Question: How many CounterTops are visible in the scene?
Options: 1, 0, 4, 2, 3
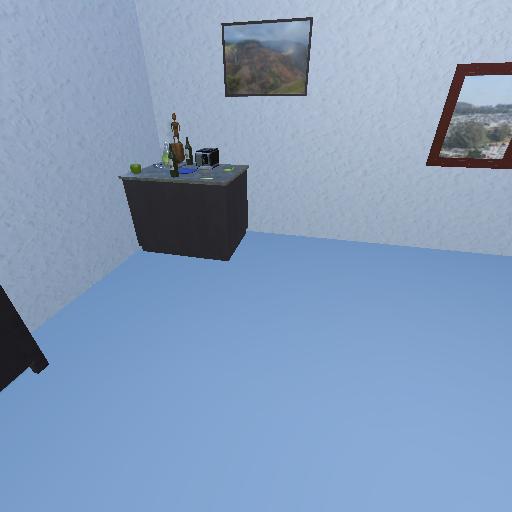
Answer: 1